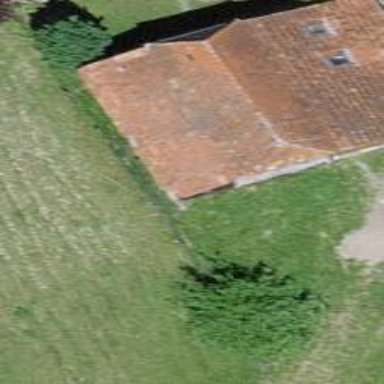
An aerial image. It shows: Barn.